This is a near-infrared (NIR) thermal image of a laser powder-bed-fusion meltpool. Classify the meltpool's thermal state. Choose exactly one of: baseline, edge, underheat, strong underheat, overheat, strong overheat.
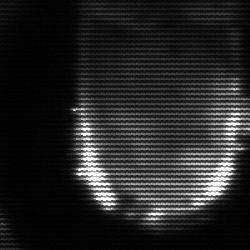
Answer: baseline